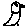
Label: bird